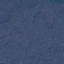
Land use / land cover: Forest